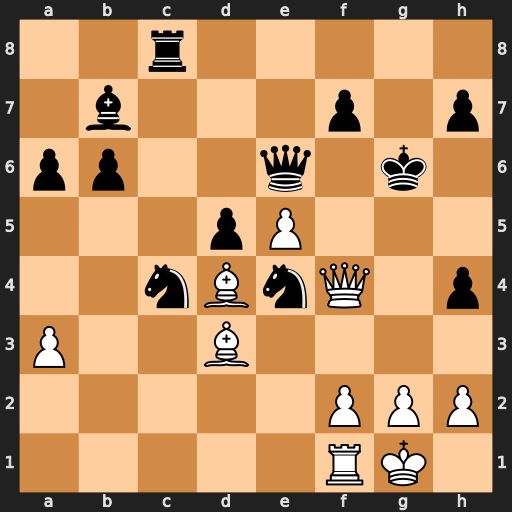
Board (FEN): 2r5/1b3p1p/pp2q1k1/3pP3/2nBnQ1p/P2B4/5PPP/5RK1
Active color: w
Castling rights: -
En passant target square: -
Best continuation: f3 Qf5 Qxh4